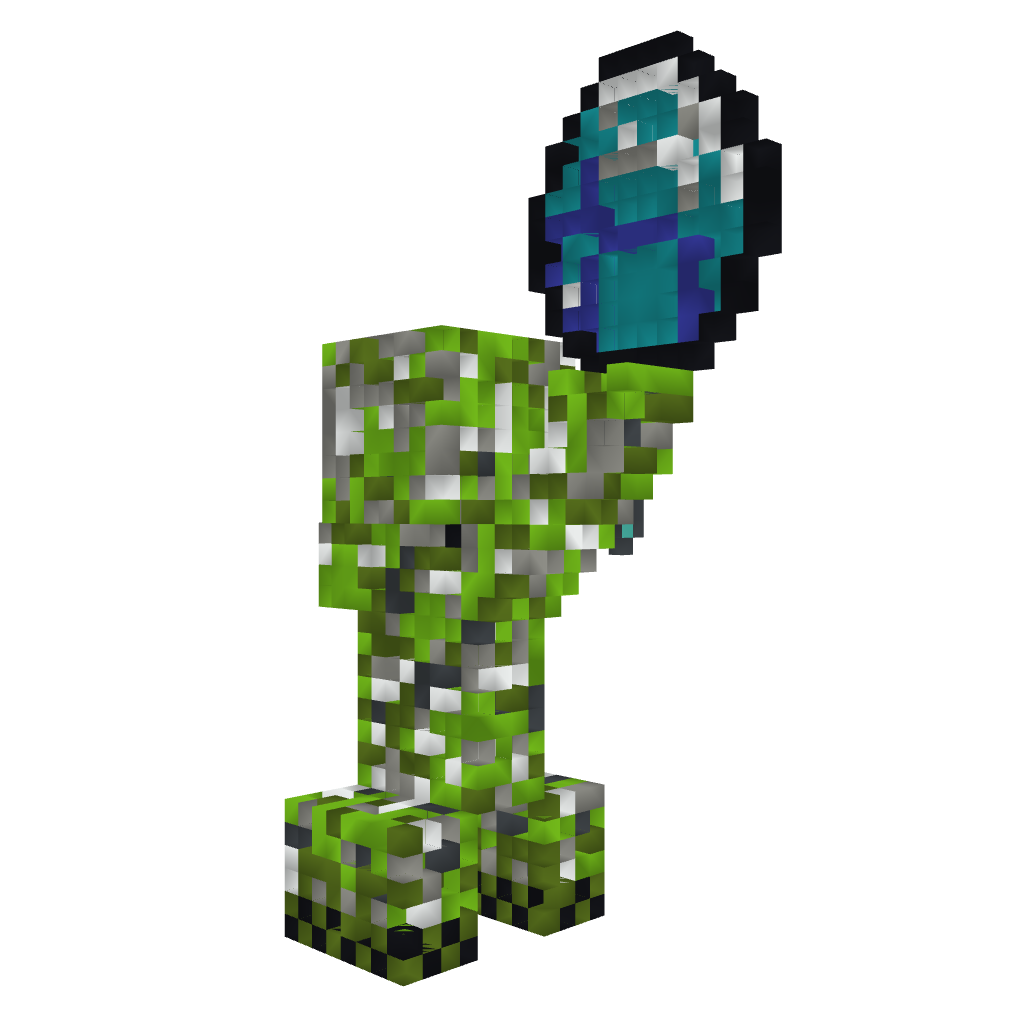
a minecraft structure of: Creeper Revenge